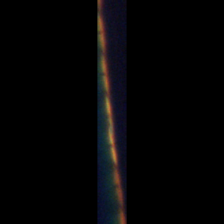
Taxon: Psuedo-nitzschia
Group: Diatoms